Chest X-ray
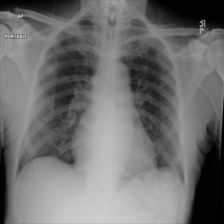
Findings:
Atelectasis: negative
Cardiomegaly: negative
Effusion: negative
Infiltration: negative
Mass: negative
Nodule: negative
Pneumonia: negative
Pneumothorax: negative
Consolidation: negative
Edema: negative
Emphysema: negative
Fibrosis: negative
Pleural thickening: negative
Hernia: negative